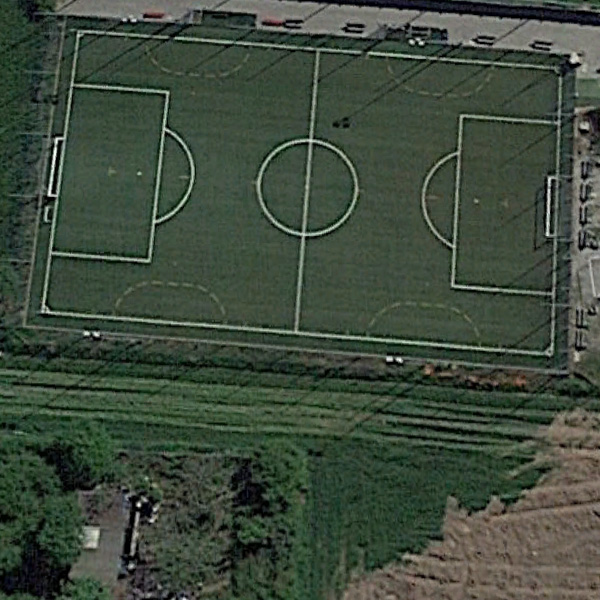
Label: Playground